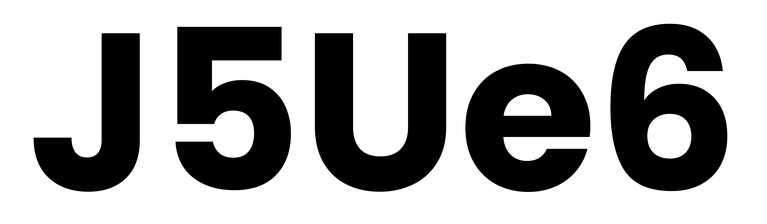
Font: Poppins-Bold